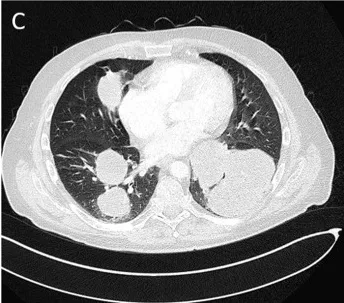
Computed tomography (CT), chest. Disease progression after three courses of rituximab, and ,two courses R-CHOP (day +228).
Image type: radiology (ct)